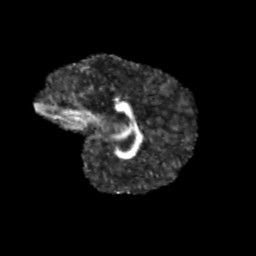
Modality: FA
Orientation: sagittal
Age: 9
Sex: female
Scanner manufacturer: siemens
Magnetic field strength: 3 T
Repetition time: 3.8 s
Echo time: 0.07 s